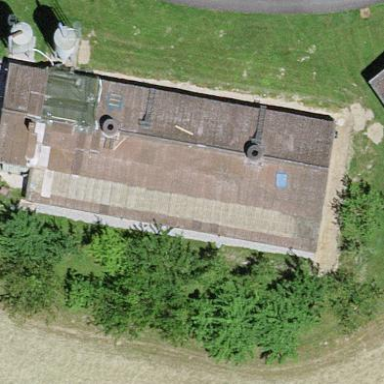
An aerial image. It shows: Farm auxiliary building.